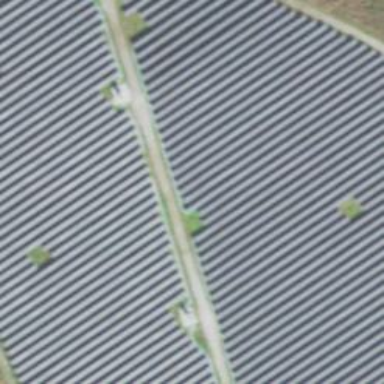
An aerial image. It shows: Solar power plant with photovoltaic technology generating electricity.